Question: I have a task to design a simple database that will store information about restaurants, customers and Categories that each restorant falls in (ex. American,Indian...). The problem is that I am not sure how to model the database having the fact that every customer may have zero or more registered other
customers as friends. Whilst a customer can have many friend connections, for
each friend connection the date must be recorded.
I assume that I have to create another table called Friends that will contain the cust_id,data as attributes.
My tables are:
'''
Restaurants(rest_id,name,address,date_opened,income_cat_id*)
Category(car_id,title,Description)
Customers(cust_id,name,address,DOB,Mobile_number)
'''
Here is my ER Diagram, but as I said I am not sure if the Recursive relation is right for my Customers table:

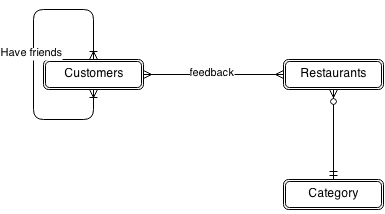
Answer: Yes, you need another table to model the connections, something like:
'''
Connection(cust_id1, cust_id2, connectdate)
'''